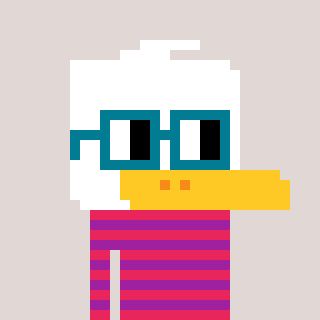
a pixel art character with square dark green glasses, a duck-shaped head and a magenta-colored body on a warm background